Interaction volume radius: 5 \u00c5
Interaction volume height: 30 \u00c5
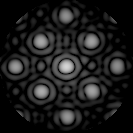
Disorder parameter: 0.09089